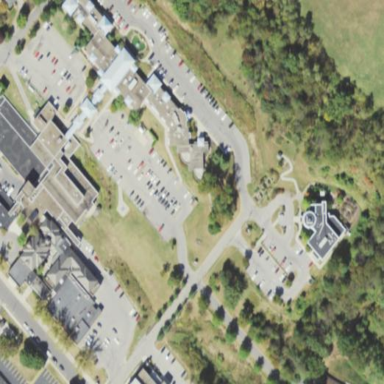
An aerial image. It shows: Healthcare facility identified as hospital.